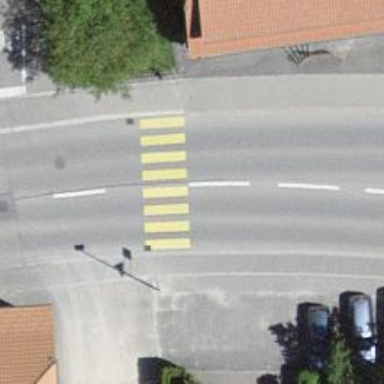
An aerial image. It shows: Uncontrolled crossing on the road.